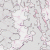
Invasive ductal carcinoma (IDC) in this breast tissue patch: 0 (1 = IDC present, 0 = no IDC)